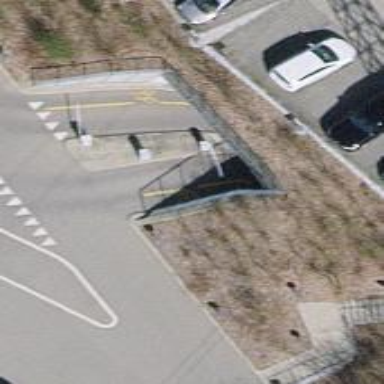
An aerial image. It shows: Retaining wall.